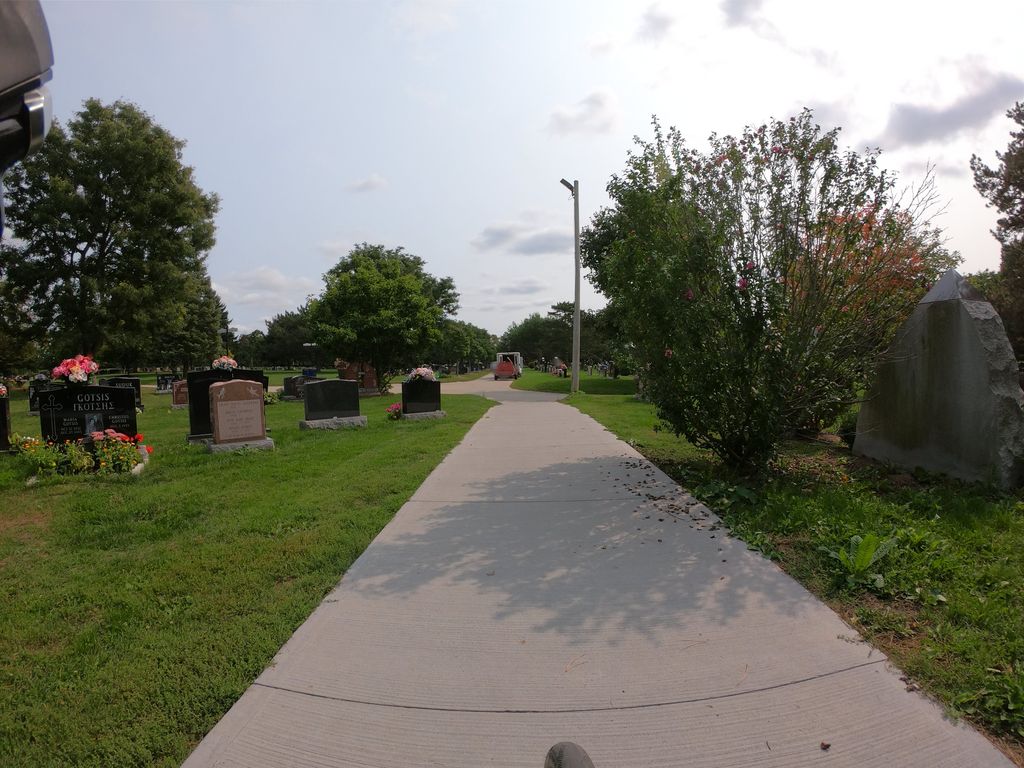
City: kitchener-waterloo